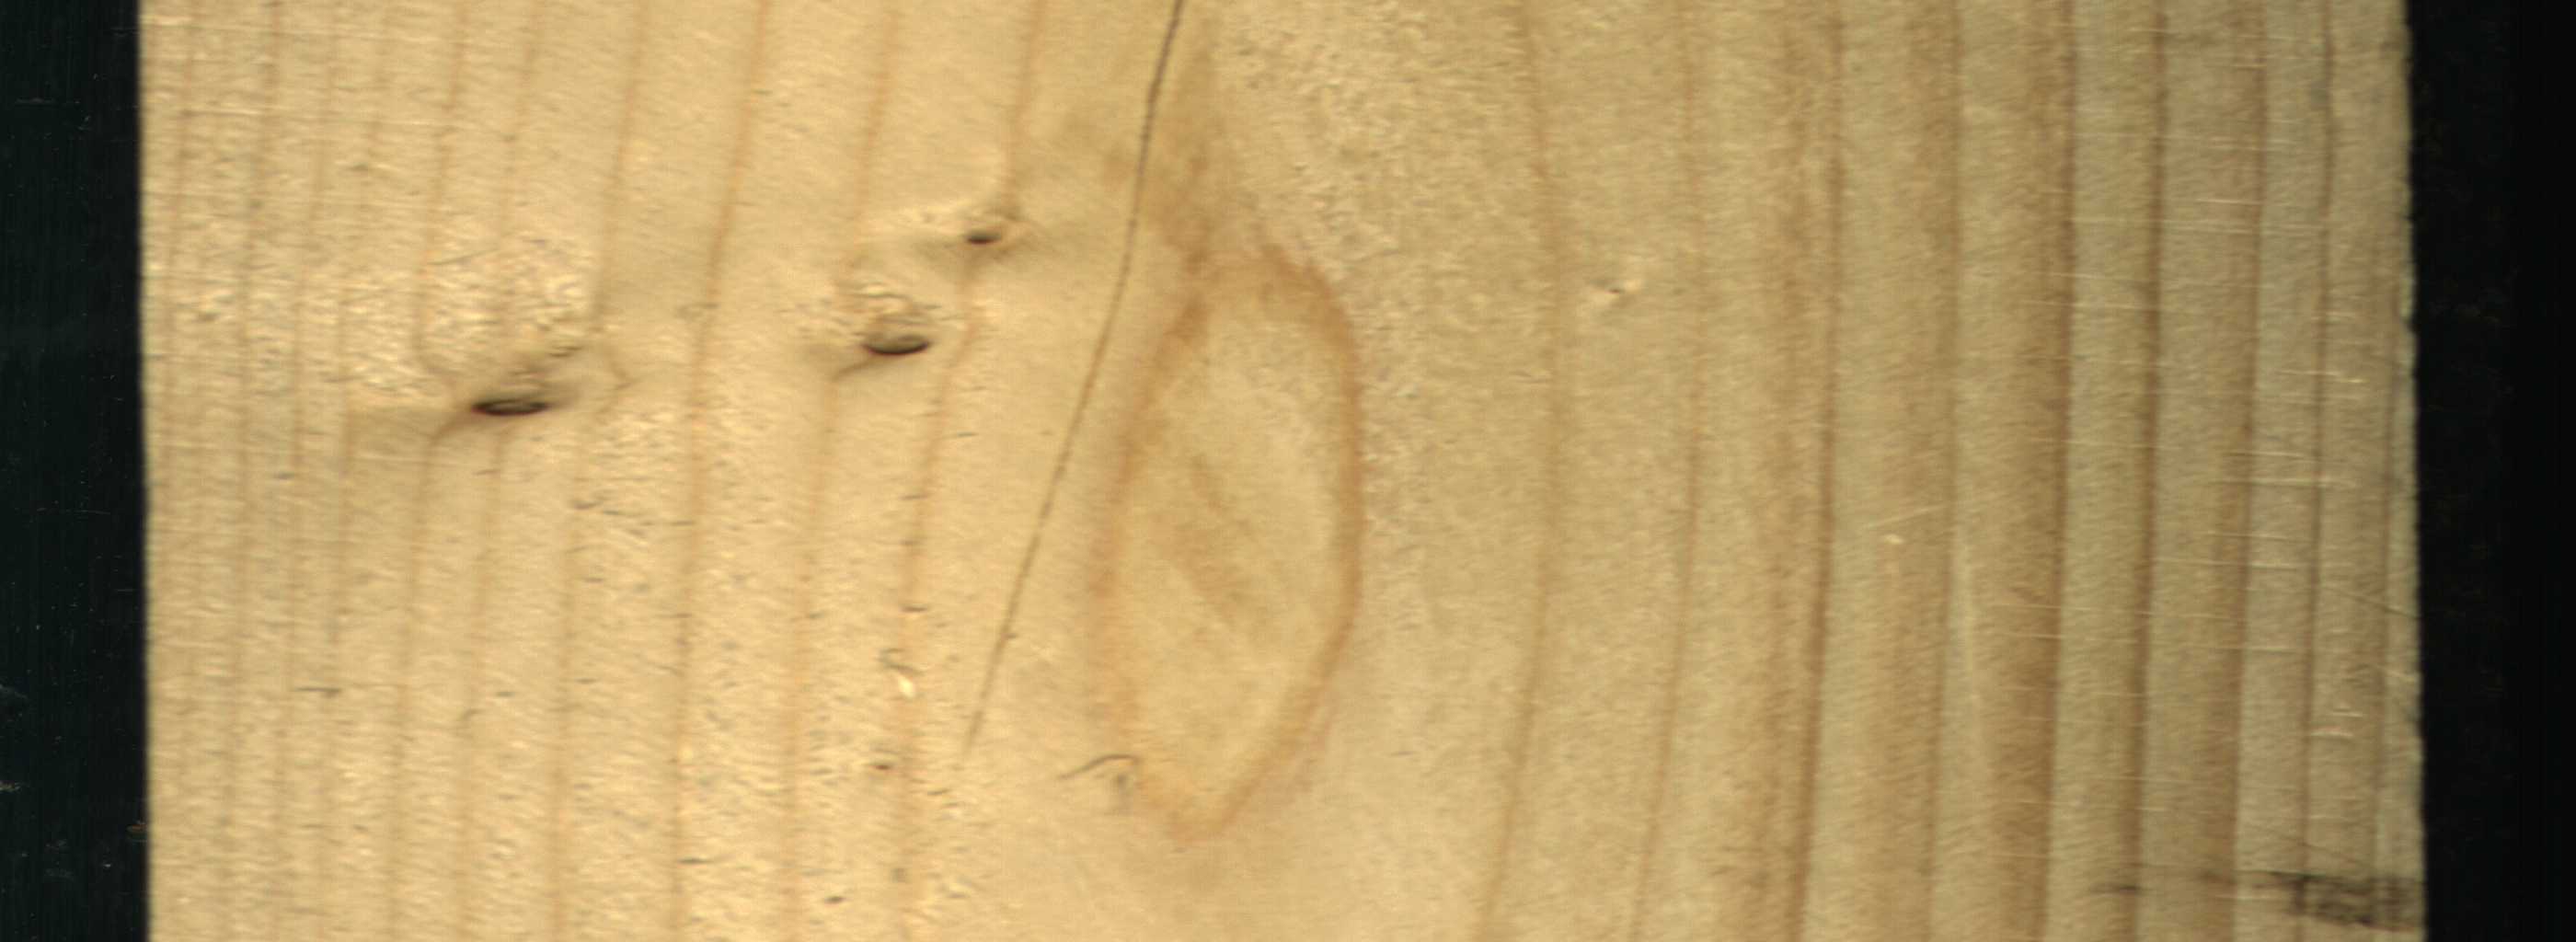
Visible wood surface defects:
Crack
Live_Knot
Live_Knot
Live_Knot